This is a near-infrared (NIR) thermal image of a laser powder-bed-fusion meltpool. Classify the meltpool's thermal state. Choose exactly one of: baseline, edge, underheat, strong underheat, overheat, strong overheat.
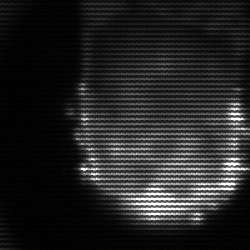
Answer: baseline